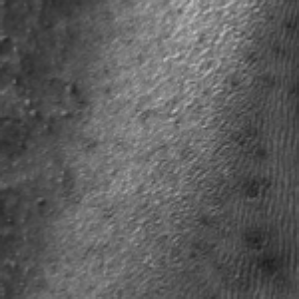
Label: frost